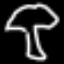
Label: mushroom